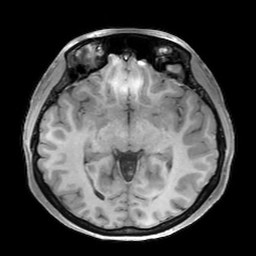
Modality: T1w
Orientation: coronal
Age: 30
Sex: female
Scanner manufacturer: philips
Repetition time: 0.0076 s
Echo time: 0.0024 s